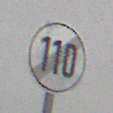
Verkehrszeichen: EndeGeschwindigkeit110
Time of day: MorningAfternoon
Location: Outdoor (Nature)
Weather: Overcast
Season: Winter
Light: Natural